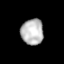
Tissue: lung
Cell type: Others
Senescence score: 0.2202
Nuclear area (px): 569
Mean DAPI intensity: 184.815